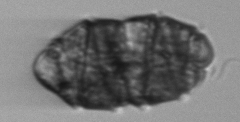
Label: Margalefidinium